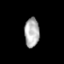
Tissue: prostate
Cell type: Epithelial cells
Senescence score: 0.2934
Nuclear area (px): 430
Mean DAPI intensity: 174.451